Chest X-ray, AP view. Patient: 78 years old, sex F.
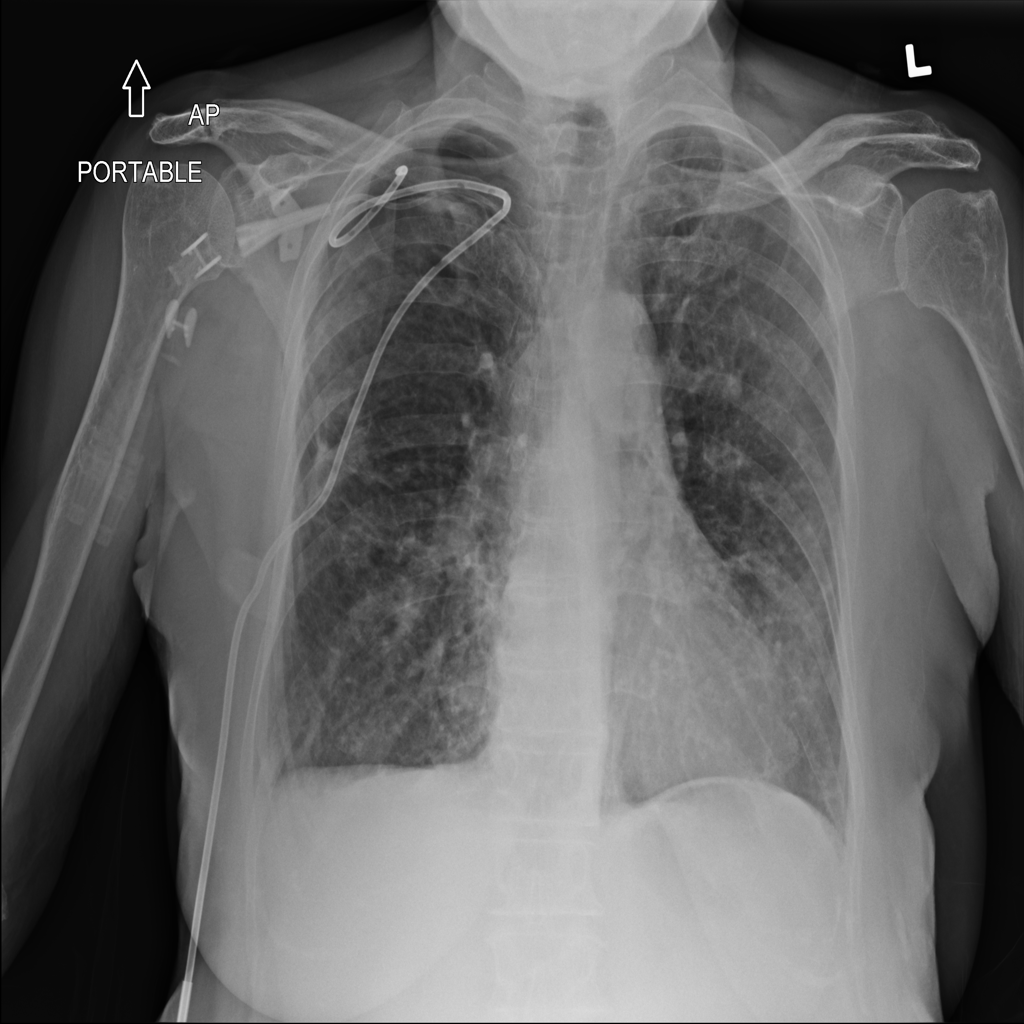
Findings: Infiltration, Pneumothorax